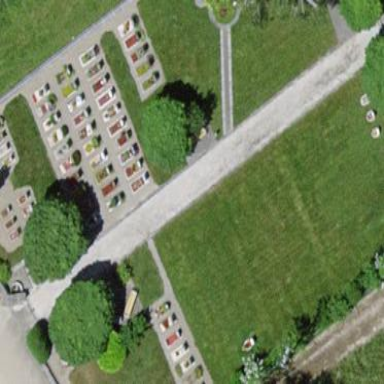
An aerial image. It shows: Graveyard.